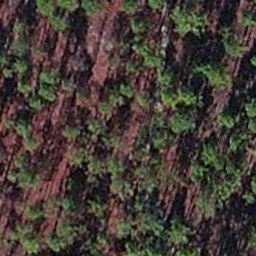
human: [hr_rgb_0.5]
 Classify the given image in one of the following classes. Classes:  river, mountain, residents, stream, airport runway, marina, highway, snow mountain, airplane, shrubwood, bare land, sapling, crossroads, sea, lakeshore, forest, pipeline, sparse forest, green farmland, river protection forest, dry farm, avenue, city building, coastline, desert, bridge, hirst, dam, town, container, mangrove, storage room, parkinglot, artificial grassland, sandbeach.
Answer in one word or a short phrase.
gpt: sapling